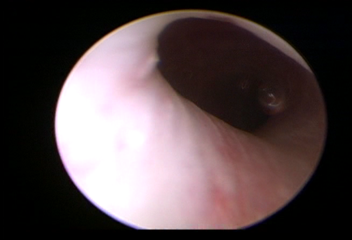
Modality: WLC
Class: Normal mucosa
Bladder cancer association: No